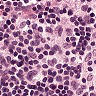
Metastatic tissue present: no